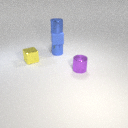
small blue rubber cube below small blue metal cylinder